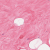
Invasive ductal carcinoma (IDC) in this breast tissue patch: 0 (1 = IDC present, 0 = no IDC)